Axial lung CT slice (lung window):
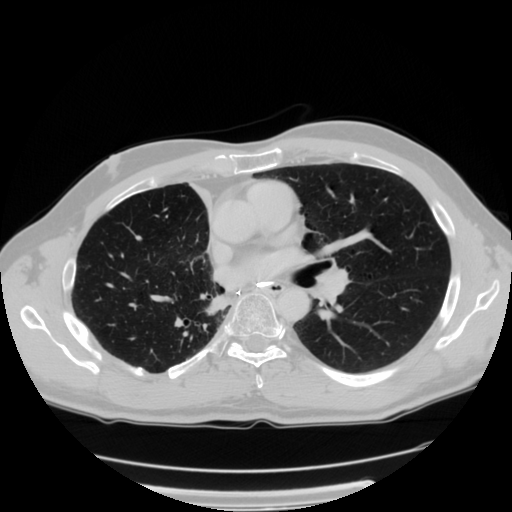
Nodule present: no